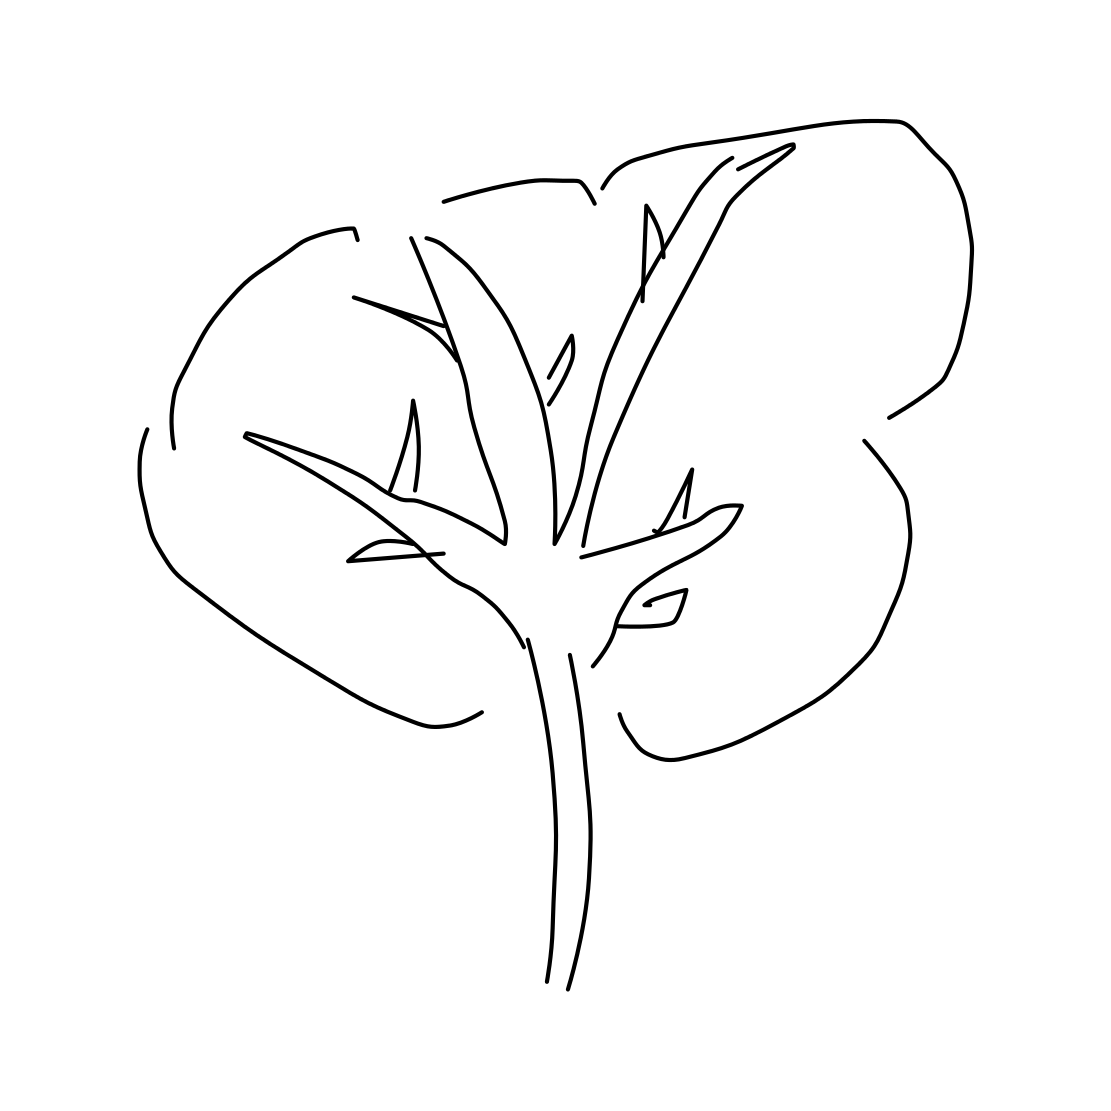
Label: tree